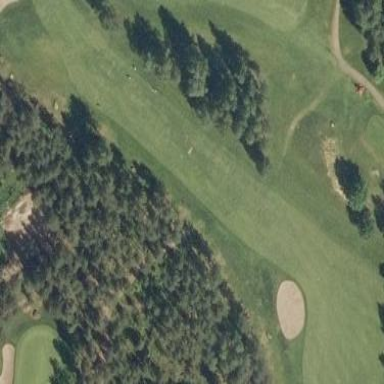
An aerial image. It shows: Golf fairway surrounded by grass.